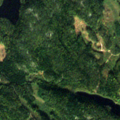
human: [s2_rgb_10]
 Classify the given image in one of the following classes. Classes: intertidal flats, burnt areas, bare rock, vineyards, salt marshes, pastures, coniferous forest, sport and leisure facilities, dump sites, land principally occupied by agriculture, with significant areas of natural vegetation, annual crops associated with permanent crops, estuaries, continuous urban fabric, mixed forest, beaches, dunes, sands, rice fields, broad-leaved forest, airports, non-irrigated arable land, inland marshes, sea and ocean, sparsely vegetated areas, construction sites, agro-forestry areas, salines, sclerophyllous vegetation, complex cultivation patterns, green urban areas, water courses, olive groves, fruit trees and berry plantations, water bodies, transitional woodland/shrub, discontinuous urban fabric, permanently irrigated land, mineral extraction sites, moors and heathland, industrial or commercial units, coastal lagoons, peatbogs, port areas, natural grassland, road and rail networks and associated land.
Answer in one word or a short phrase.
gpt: coniferous forest, transitional woodland/shrub